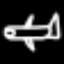
Label: airplane